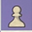
Piece: wP